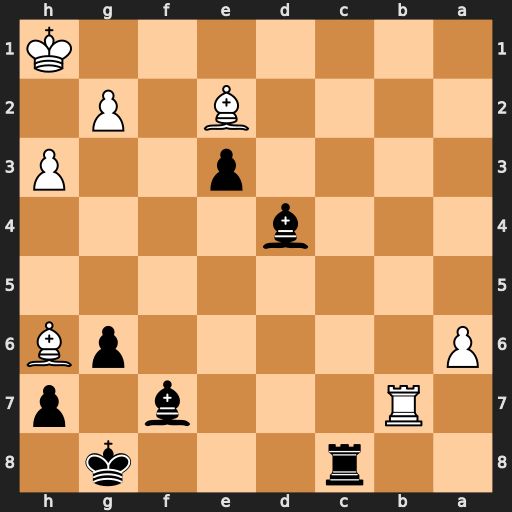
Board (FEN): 2r3k1/1R3b1p/P5pB/8/3b4/4p2P/4B1P1/7K
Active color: b
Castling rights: -
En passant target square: -
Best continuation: Rc1+ Kh2 Be5+ Bf4 Bxf4+